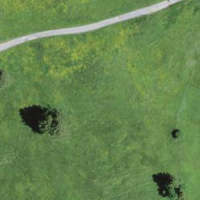
EUNIS habitat code: 26
Species observed at this site:
Corvus corax